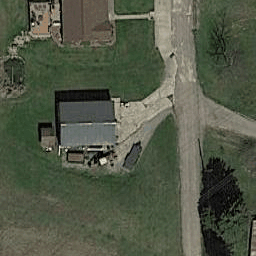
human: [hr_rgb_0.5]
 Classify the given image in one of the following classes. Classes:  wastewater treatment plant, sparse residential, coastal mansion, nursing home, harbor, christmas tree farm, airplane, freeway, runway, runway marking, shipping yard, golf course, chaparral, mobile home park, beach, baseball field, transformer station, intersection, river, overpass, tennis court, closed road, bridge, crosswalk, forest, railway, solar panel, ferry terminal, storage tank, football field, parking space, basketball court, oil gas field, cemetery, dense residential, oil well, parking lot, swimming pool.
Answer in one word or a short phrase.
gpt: sparse residential